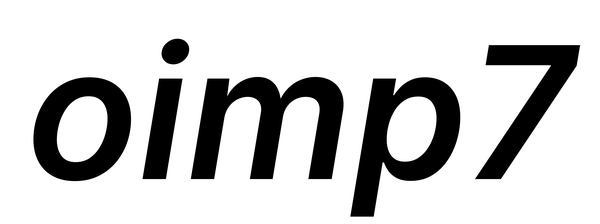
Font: Inter-Italic_SemiBold_Italic